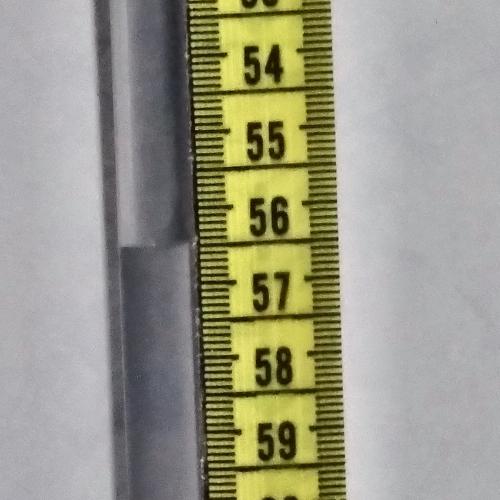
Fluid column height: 56.5 cm